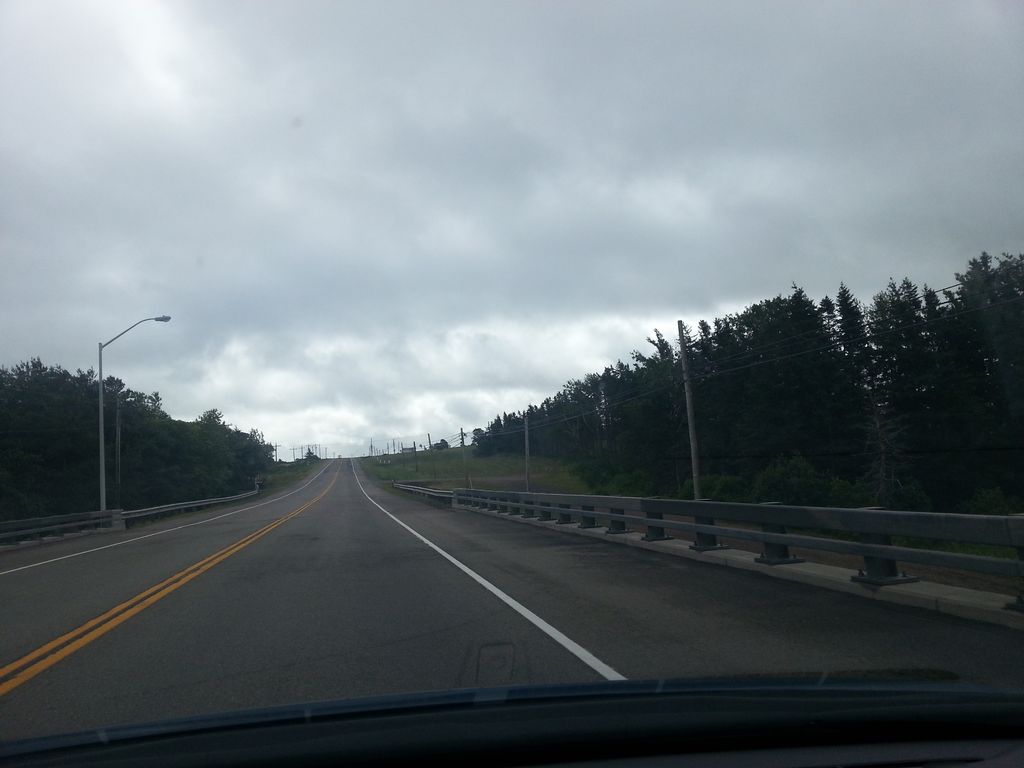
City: charlottetown